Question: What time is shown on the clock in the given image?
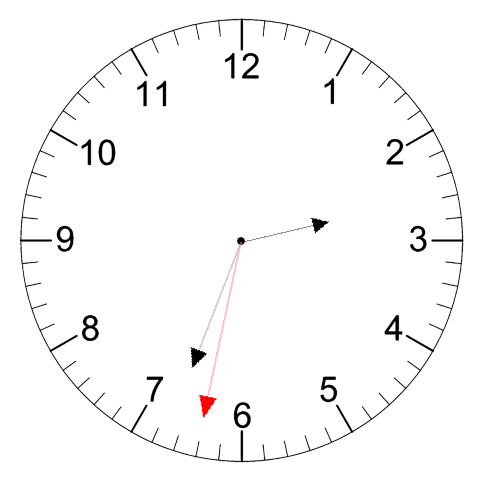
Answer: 02:33:32